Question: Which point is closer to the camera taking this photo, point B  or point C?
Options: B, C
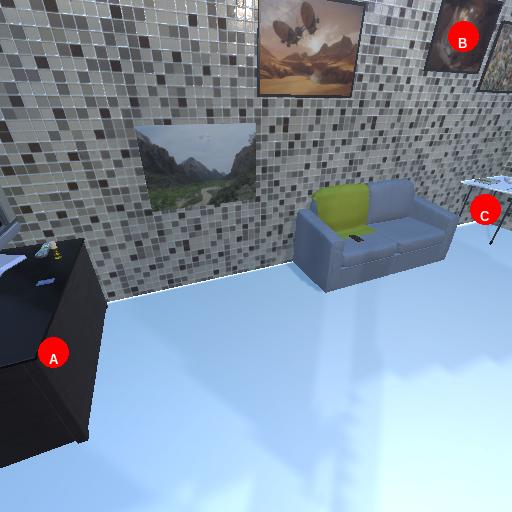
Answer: B